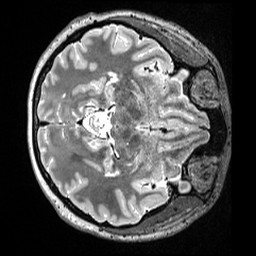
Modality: T2w
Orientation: axial
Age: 39
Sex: female
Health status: ill
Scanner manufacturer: siemens
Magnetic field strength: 3 T
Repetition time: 3.2 s
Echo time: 0.563 s